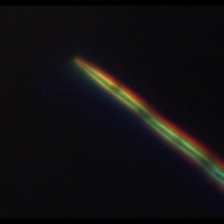
Taxon: Psuedo-nitzschia
Group: Diatoms